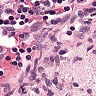
Metastatic tissue present: no